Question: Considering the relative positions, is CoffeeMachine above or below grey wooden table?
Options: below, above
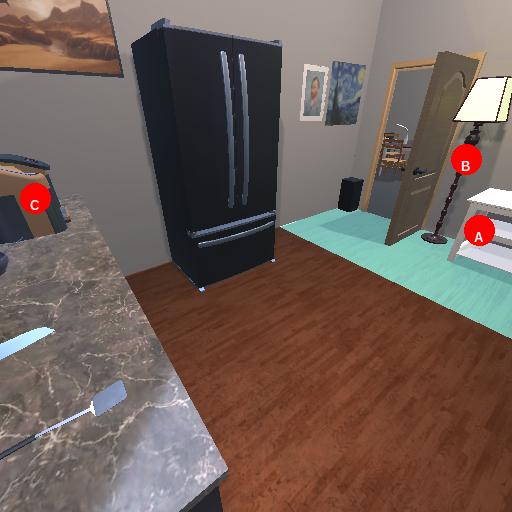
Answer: below